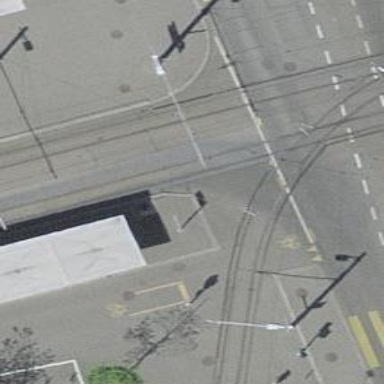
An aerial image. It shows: Tram stop with stop position for public transport.